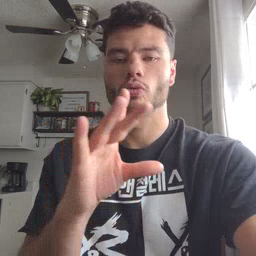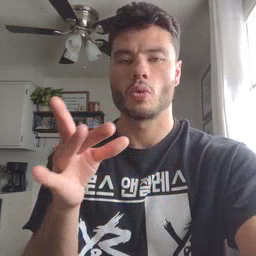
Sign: story